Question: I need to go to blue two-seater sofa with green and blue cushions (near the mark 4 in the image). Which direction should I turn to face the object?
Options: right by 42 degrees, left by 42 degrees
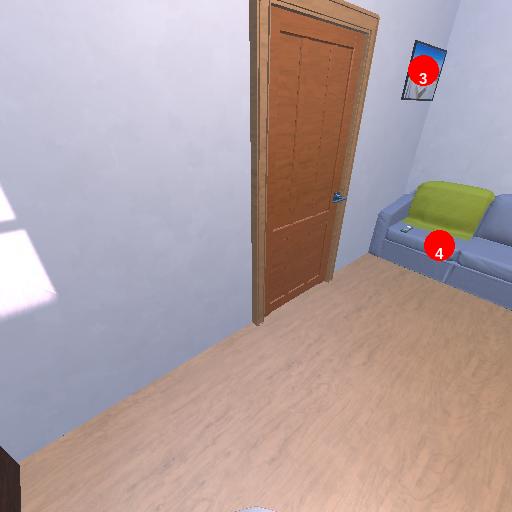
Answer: right by 42 degrees